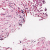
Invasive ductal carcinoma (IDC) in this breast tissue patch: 0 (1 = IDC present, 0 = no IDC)